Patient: sex F, age 46
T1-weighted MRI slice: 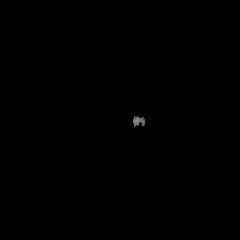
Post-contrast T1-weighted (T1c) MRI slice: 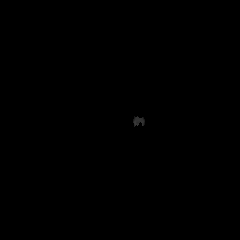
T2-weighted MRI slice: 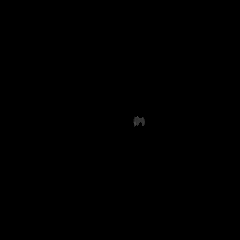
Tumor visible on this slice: no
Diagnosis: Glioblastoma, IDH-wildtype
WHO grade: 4